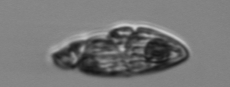
Label: Katodinium_or_Torodinium